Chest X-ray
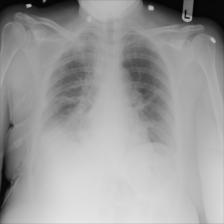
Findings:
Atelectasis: positive
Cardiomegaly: negative
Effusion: negative
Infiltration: negative
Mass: negative
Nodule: negative
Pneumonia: negative
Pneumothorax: negative
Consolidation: negative
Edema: negative
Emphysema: negative
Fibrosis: negative
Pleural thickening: negative
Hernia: negative